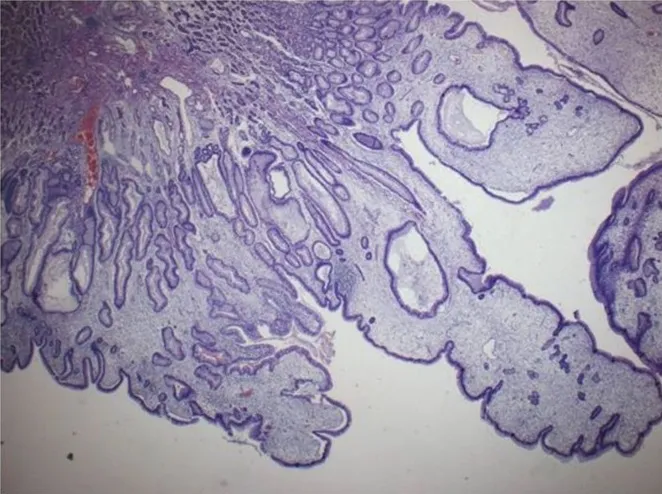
Significant edema and chronic inflammatory infiltration of the lamina propria (magnif. x10).
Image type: pathology (h&e)